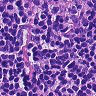
Metastatic tissue present: no